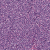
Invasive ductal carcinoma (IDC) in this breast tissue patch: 1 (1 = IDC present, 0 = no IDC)